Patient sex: M
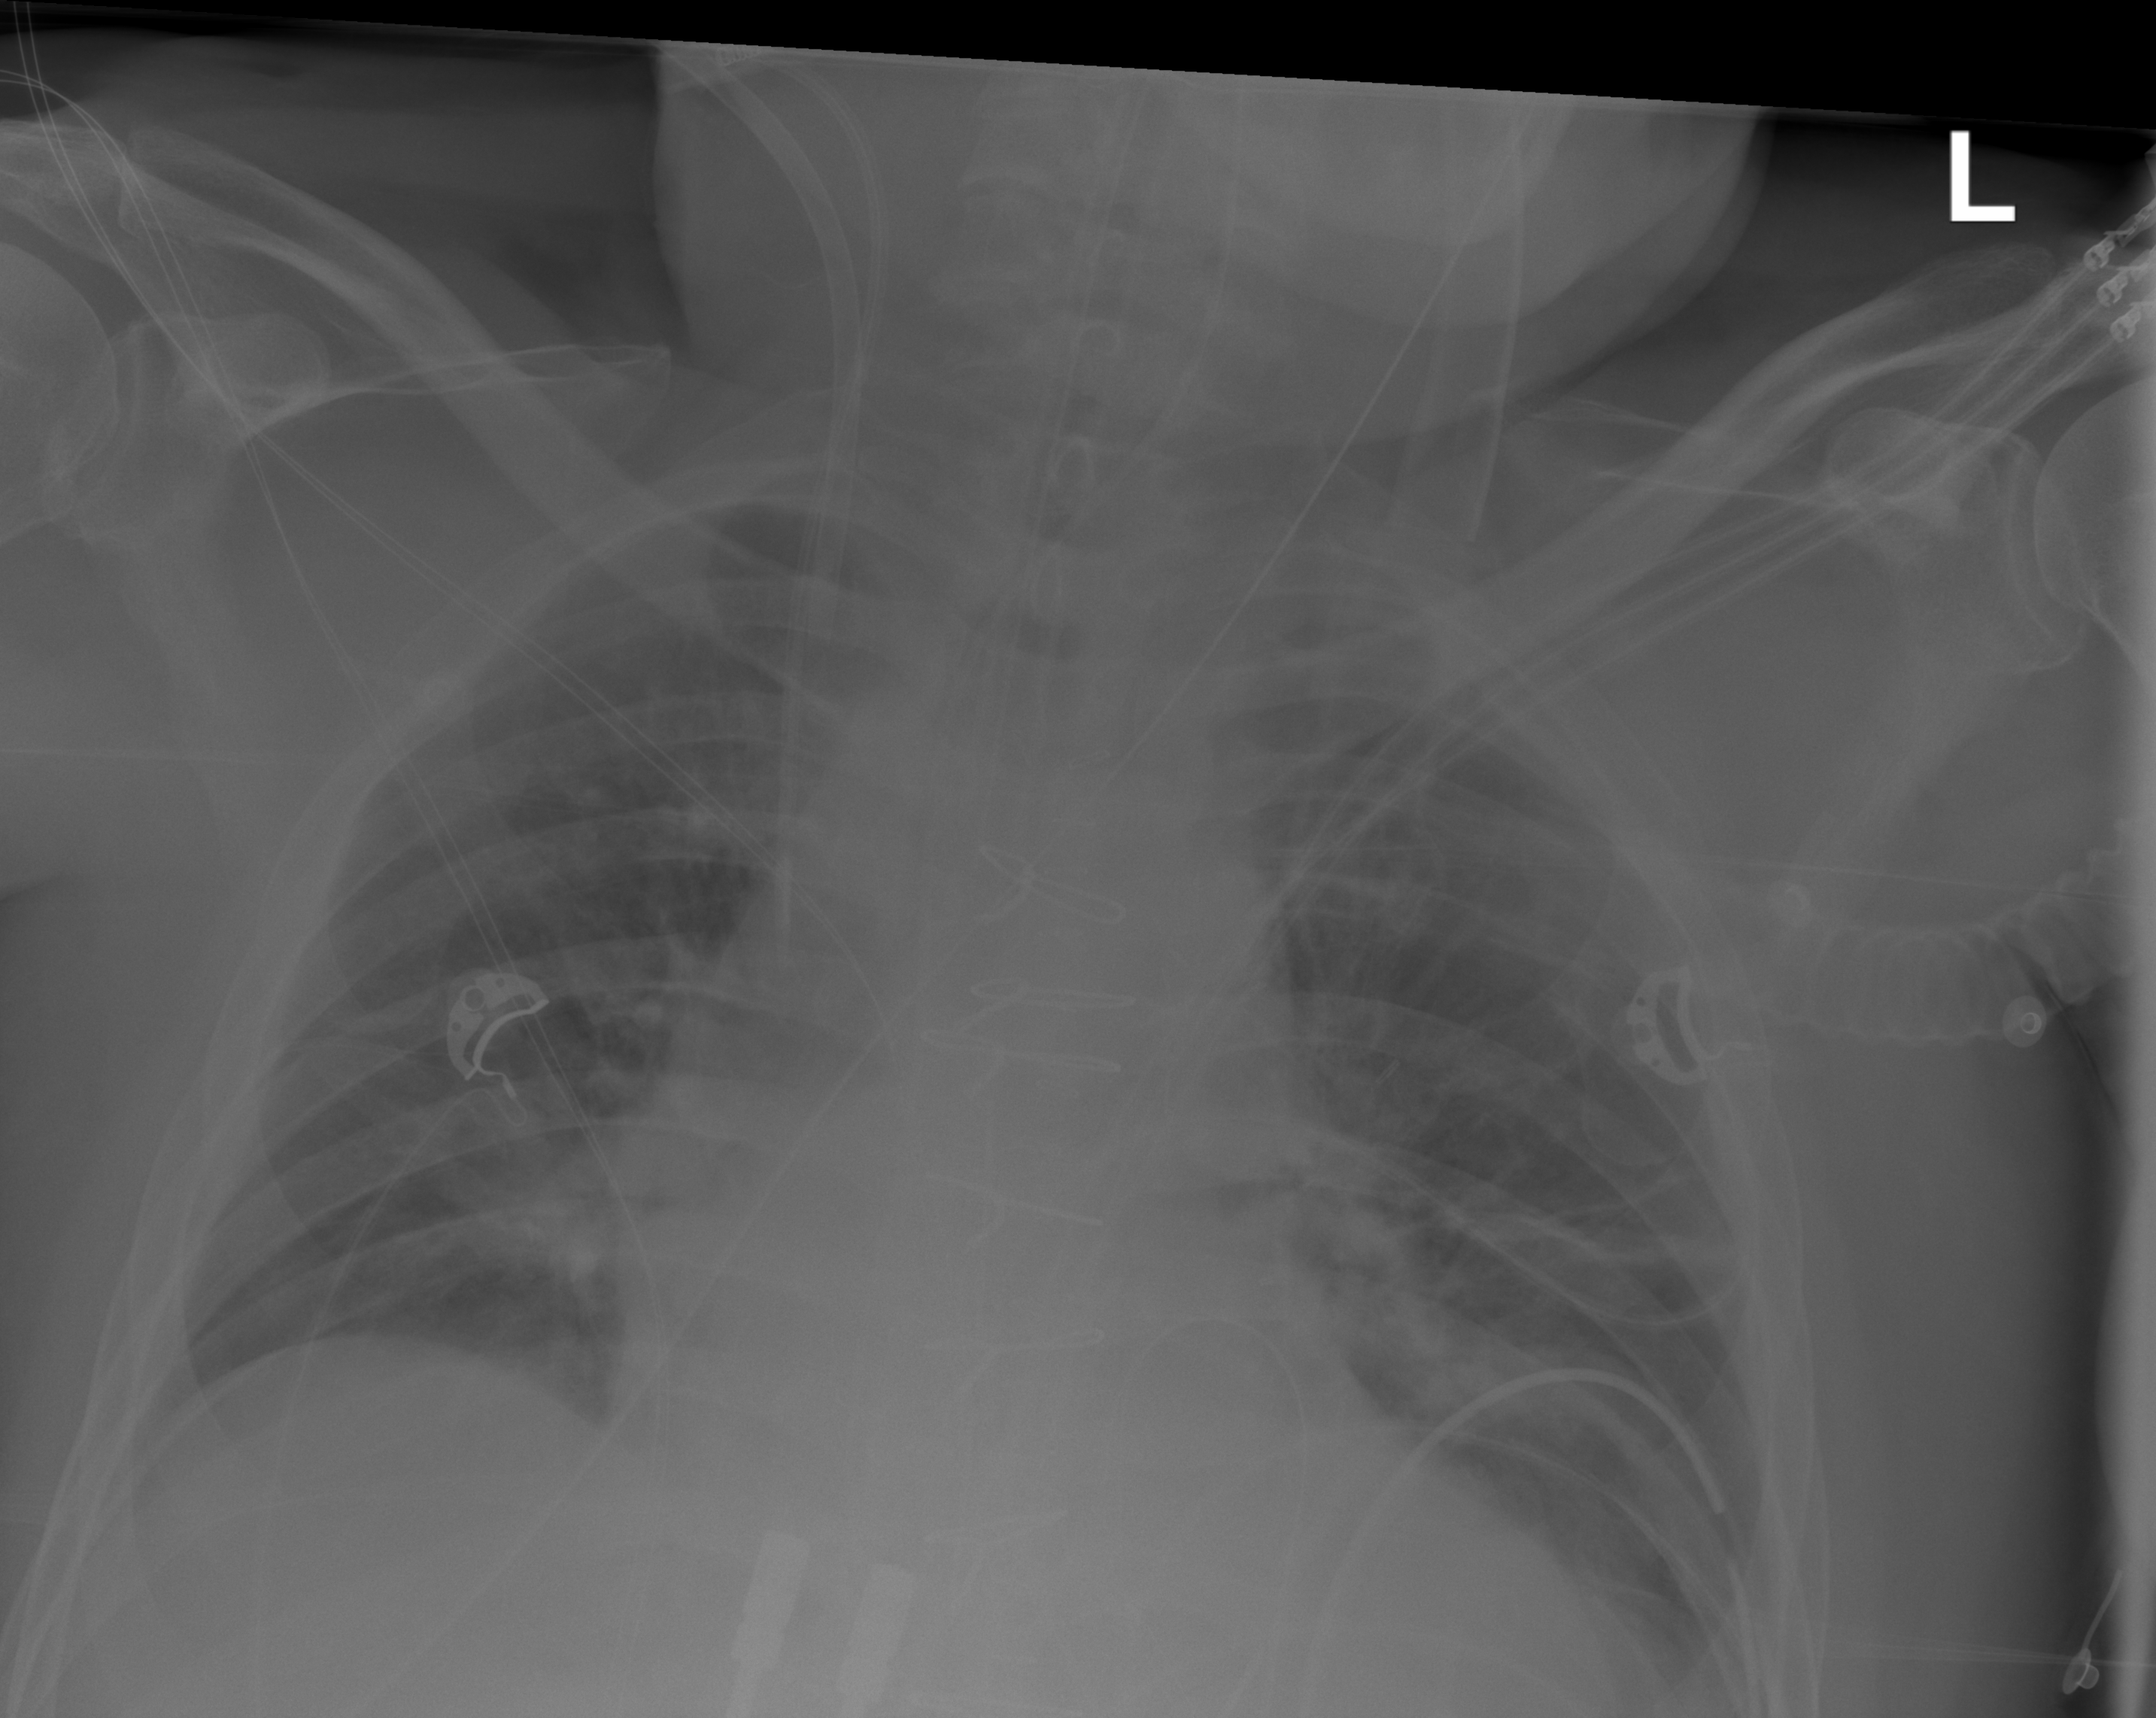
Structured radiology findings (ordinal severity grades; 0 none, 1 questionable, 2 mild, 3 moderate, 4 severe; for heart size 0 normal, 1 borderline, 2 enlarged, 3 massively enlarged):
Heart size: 0
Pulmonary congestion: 0
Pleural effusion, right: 0
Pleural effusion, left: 0
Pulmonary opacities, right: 0
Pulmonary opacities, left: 0
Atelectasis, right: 0
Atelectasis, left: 3